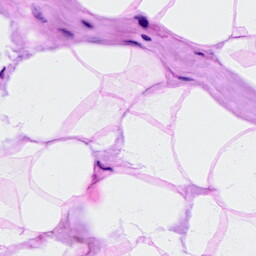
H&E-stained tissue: Breast